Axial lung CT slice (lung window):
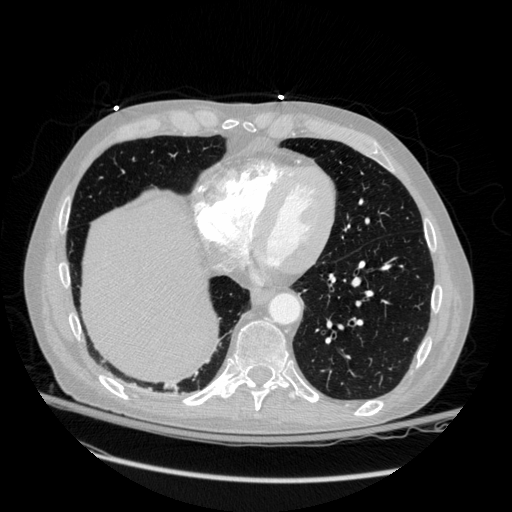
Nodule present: no